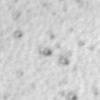
Label: no_change